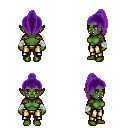
a pixel art fantasy rpg character, female body template, orc, green skin, leather shoulder armor, gold greaves, purple long topknot hairstyle, white cloth bandages, four views (front, back, left, right), 2x2 character sprite sheet, small pixel art, hard edges, no anti-aliasing